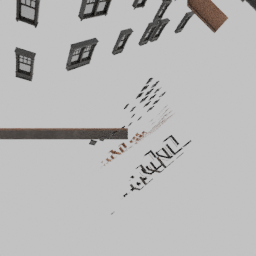
Label: architecture